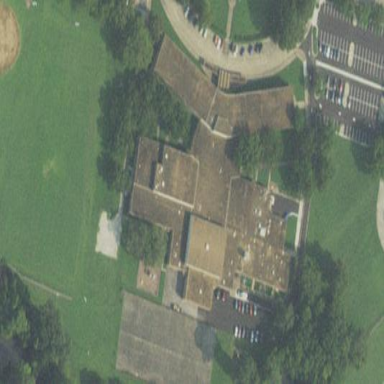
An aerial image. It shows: School building.